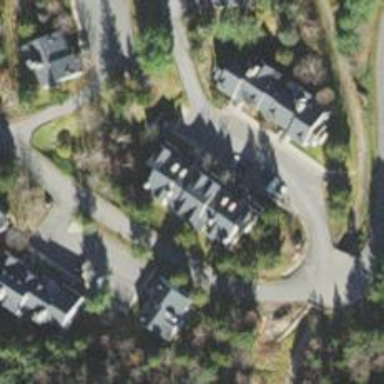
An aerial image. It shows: Residential building.